Question: I've following graph:

If I use A* algorithm, I get this sollution:
'''
S (0+1=1)
/ / a(3+3=6) b(2+3=5)
/ | \ / / | \ / c(4+0=4) b(6+3=9) d(6+0=6) d(5+0=5) c(7+0=7)
'''
Question: which solution will we find, using algorithm A* and heuristic estimates(see graph)
Sollution:
- select b(=5):'''
S (0+1=1)
/ / a(3+3=6) b(2+3=5)
'''
- select d(=5):'''
S (0+1=1)
/ / a(3+3=6) b(2+3=5)
/ / d(5+0=5) c(7+0=7)
'''
- Stop searching - because "cost 5" is less than a(3+3=6) -> we don't search for other solutions ?
Solution is:
Is it right ?
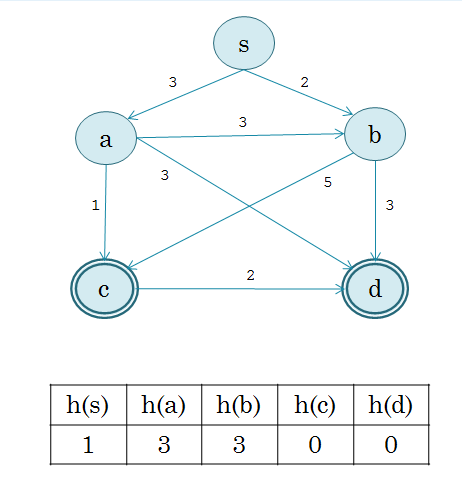
Answer: Theoretically looking at what you have written it is correct.
However, there is one very important property of graphs you run A* on that should be valid so that you know the algorithm produces optimal solution: The heuristic function you use should be optimistic, i.e. never overestimate the real distance to the goal. If I get it correctly you have couple of goal nodes C and D and the problem is that the heuristic value of A is not optimistic, actually it overestimates (the path from A to the goal node C is only 1, which is less than h(A) = 3). This is why you actually do not get optimal solution.